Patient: sex M, age 65
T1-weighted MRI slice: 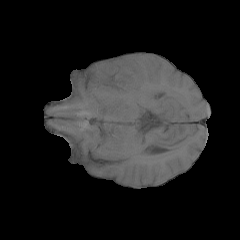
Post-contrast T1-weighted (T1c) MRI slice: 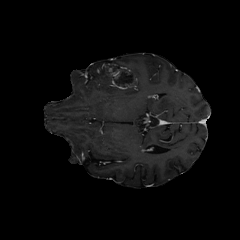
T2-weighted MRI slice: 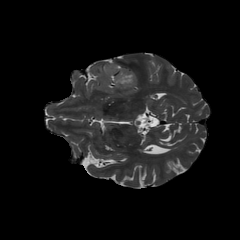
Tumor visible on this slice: yes
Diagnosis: Glioblastoma, IDH-wildtype
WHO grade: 4